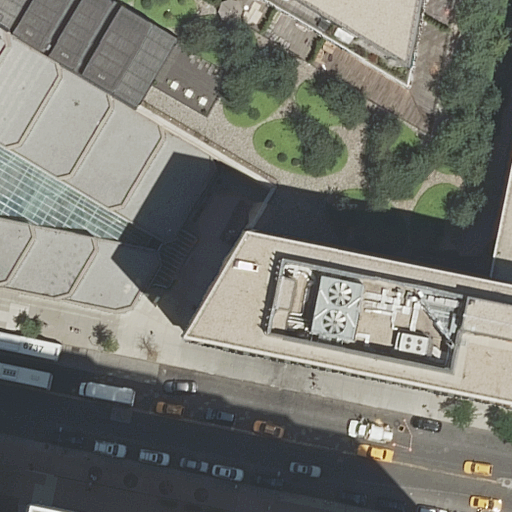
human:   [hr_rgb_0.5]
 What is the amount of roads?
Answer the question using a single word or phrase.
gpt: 2

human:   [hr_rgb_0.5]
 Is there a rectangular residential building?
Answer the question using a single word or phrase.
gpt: yes

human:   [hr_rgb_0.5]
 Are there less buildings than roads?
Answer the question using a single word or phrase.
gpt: no

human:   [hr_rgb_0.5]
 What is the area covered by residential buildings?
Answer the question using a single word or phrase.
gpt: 3410m2

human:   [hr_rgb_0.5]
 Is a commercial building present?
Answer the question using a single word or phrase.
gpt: no

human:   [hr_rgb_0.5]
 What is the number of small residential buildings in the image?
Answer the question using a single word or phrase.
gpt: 1

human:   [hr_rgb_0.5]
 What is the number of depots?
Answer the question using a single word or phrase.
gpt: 0

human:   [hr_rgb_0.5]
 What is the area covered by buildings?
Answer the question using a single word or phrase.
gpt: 3410m2

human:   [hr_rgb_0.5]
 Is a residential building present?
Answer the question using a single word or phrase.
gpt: yes

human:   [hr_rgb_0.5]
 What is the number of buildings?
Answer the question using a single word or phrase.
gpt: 3

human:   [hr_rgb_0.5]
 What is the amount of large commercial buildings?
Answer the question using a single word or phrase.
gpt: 0

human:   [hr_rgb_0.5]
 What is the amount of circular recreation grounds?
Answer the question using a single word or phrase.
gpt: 0

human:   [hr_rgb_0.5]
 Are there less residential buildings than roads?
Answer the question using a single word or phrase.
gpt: no

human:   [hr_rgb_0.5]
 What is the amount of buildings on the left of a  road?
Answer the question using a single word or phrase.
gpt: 2

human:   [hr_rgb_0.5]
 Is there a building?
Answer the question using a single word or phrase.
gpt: yes

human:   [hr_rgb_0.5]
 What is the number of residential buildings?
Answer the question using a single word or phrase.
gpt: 3

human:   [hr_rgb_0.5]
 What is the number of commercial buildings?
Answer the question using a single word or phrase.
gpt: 0

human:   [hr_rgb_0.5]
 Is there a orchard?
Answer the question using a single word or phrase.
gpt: no

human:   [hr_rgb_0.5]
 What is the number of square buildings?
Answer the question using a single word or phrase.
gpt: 0

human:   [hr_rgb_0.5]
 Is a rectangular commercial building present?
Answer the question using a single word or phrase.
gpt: no

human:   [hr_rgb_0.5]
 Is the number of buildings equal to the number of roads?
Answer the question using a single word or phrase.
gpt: no

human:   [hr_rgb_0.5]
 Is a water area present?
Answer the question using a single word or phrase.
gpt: no

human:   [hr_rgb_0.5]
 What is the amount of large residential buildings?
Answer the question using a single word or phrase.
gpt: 2

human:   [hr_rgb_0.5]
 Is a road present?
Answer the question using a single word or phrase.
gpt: yes

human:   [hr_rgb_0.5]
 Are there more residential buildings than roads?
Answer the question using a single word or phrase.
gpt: yes

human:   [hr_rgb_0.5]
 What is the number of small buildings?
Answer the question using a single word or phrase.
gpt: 1

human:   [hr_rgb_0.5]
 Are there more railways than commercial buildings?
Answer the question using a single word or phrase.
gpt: no

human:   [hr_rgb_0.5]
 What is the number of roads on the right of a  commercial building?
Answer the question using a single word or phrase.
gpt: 0

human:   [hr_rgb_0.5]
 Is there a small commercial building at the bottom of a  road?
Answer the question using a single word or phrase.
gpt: no

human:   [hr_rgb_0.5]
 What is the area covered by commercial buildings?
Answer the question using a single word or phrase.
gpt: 0m2

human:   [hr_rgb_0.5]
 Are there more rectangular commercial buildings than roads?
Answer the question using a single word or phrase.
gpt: no

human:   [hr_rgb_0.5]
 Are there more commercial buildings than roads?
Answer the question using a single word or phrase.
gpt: no

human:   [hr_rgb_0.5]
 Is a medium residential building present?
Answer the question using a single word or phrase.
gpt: no

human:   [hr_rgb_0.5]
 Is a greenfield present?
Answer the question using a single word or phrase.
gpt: no

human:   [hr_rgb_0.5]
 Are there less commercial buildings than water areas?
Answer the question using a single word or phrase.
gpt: no

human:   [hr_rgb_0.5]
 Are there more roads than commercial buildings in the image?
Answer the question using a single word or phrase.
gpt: yes

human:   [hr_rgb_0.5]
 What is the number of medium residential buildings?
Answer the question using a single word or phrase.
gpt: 0

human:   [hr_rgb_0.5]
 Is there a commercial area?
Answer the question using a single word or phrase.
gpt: no

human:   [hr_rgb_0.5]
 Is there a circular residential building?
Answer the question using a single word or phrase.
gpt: no

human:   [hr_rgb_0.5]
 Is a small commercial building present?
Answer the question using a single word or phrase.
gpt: no

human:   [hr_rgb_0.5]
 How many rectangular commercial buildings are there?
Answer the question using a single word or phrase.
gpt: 0

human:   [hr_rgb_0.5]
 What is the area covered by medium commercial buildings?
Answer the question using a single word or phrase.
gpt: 0m2

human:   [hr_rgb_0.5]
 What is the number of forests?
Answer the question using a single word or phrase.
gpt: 0

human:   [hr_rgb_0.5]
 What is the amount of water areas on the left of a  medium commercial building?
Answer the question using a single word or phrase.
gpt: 0

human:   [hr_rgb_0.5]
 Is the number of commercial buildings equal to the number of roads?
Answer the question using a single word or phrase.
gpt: no

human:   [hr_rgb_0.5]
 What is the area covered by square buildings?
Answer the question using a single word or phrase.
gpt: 0m2

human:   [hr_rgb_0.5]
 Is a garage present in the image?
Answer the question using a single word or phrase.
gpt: no

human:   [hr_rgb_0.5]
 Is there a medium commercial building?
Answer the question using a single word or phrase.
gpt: no

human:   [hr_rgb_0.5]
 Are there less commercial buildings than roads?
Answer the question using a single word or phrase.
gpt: yes

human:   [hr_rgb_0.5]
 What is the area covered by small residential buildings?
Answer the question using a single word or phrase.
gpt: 14m2

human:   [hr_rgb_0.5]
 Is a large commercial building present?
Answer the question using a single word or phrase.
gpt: no

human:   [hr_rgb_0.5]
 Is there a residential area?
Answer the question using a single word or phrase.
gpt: no

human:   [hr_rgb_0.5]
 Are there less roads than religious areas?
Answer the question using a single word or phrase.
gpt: no

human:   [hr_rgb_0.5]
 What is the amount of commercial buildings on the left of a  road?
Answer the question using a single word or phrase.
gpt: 0

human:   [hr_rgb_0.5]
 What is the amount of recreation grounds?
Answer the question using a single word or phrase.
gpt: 0

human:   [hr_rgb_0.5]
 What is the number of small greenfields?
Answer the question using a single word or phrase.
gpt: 0

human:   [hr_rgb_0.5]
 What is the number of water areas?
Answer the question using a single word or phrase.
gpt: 0

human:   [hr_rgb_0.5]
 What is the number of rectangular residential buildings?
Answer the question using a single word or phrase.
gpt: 2

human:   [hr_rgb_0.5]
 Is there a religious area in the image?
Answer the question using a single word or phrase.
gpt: no

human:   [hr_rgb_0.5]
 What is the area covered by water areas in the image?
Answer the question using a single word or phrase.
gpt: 0m2

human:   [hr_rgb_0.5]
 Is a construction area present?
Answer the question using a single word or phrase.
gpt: no

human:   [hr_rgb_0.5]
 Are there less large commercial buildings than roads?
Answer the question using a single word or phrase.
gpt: yes

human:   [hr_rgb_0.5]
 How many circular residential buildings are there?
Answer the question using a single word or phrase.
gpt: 0

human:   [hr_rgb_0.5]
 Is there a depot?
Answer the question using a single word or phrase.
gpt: no